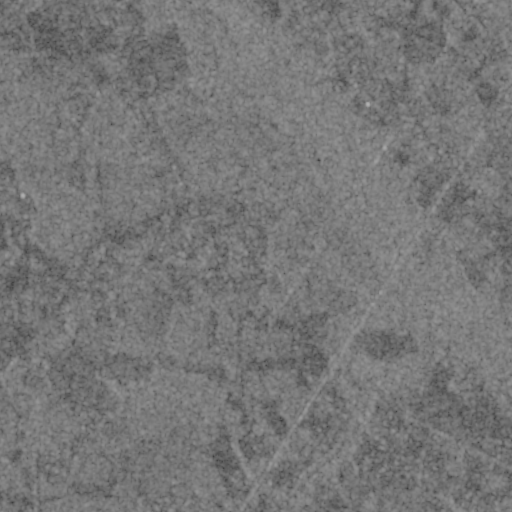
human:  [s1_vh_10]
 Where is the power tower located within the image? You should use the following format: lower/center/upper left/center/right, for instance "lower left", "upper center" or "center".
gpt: The power tower is located in the lower left of the image.
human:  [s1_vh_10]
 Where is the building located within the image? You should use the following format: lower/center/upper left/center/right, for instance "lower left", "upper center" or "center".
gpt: The building is located in the upper left of the image.
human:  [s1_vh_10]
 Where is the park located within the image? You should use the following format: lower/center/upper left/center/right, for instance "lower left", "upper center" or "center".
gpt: There is no park in the image.

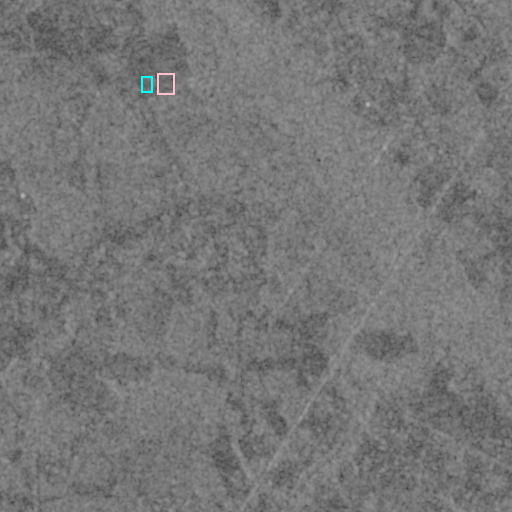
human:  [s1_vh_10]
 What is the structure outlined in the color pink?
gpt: The structure outlined in pink is a park.
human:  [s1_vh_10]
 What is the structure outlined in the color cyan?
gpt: The structure outlined in cyan is a building.
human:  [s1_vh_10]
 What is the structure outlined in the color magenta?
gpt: There is no magenta outline.